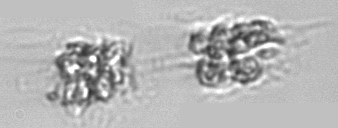
Label: Leptocylindrus_mediterraneus